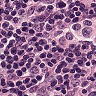
Metastatic tissue present: yes